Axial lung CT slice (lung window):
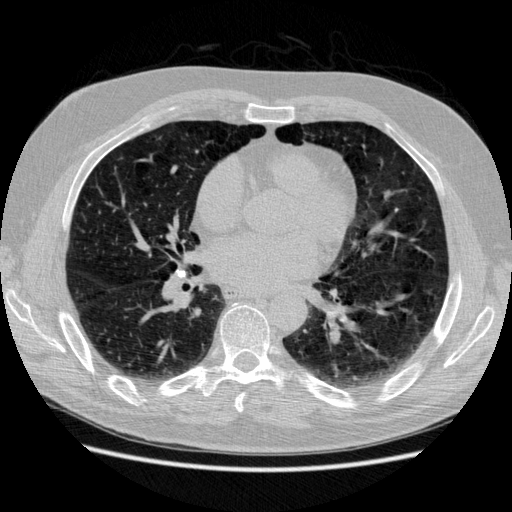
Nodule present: no